Field crop: maize
Growth stage: 2
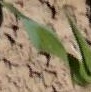
Species: maize